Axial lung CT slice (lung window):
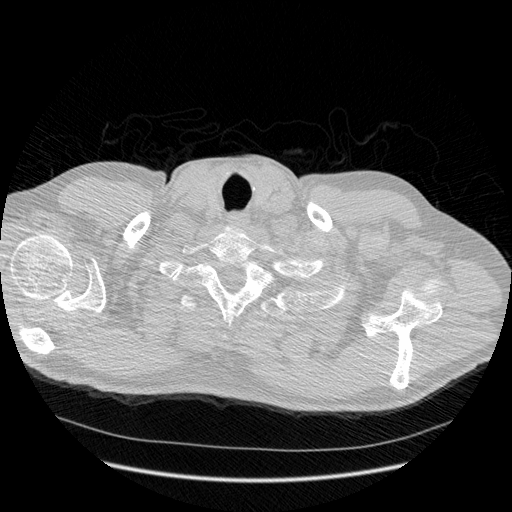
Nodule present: no